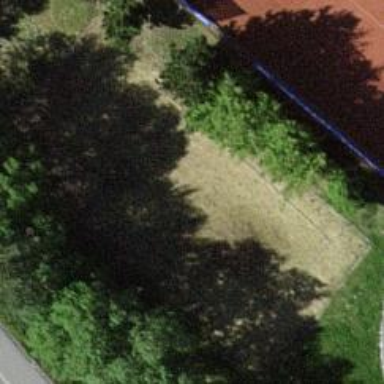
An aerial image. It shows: Beach volleyball pitch for leisure activities.